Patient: sex F, age 76
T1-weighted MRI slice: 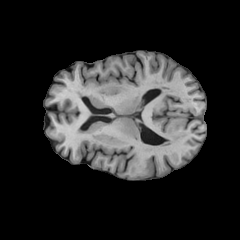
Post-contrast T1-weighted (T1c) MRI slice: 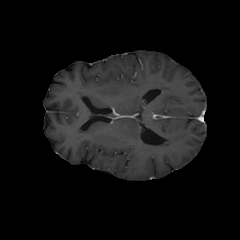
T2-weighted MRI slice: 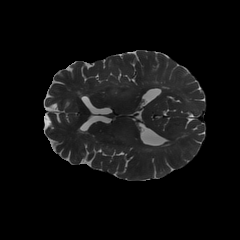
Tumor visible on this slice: yes
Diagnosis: Glioblastoma, IDH-wildtype
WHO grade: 4